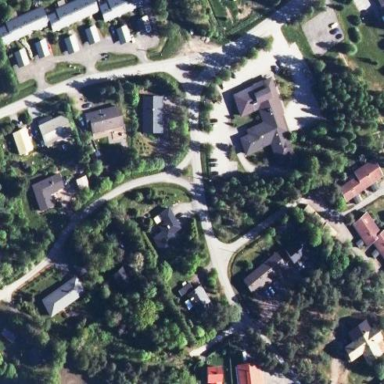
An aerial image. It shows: Hospital providing healthcare services.